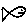
Label: fish